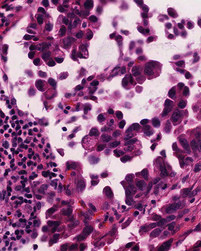
Tumor epithelial tissue: yes
Tumor-associated stroma tissue: yes
Normal tissue: no